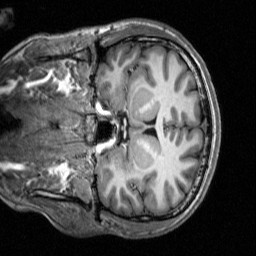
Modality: T1w
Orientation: coronal
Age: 21
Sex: male
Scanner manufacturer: siemens
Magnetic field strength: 3 T
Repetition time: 2.53 s
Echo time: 0.00277 s